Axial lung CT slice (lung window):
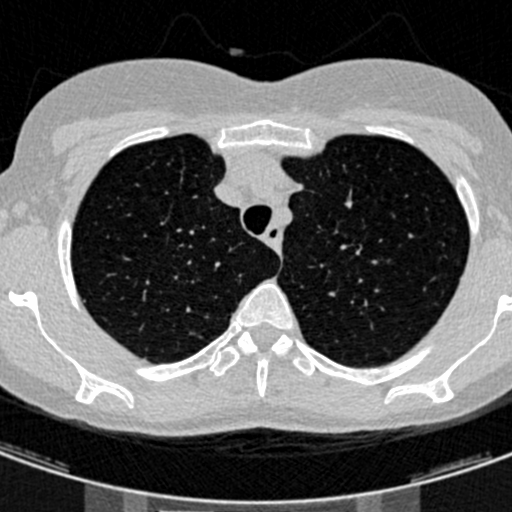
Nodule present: no